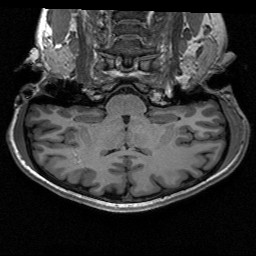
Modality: T1w
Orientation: sagittal